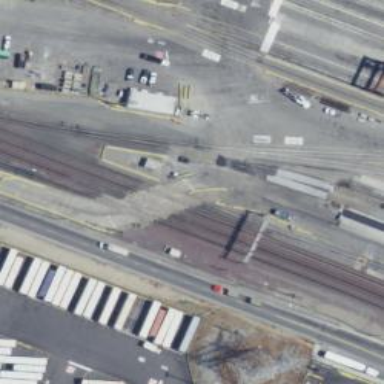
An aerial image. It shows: Railway signal.